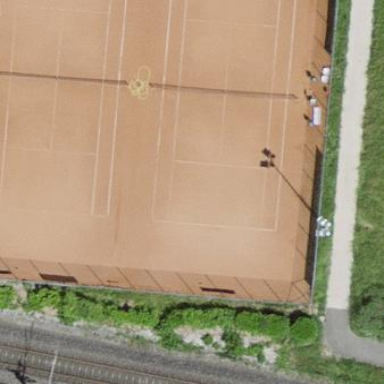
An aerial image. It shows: Tennis court in leisure pitch.